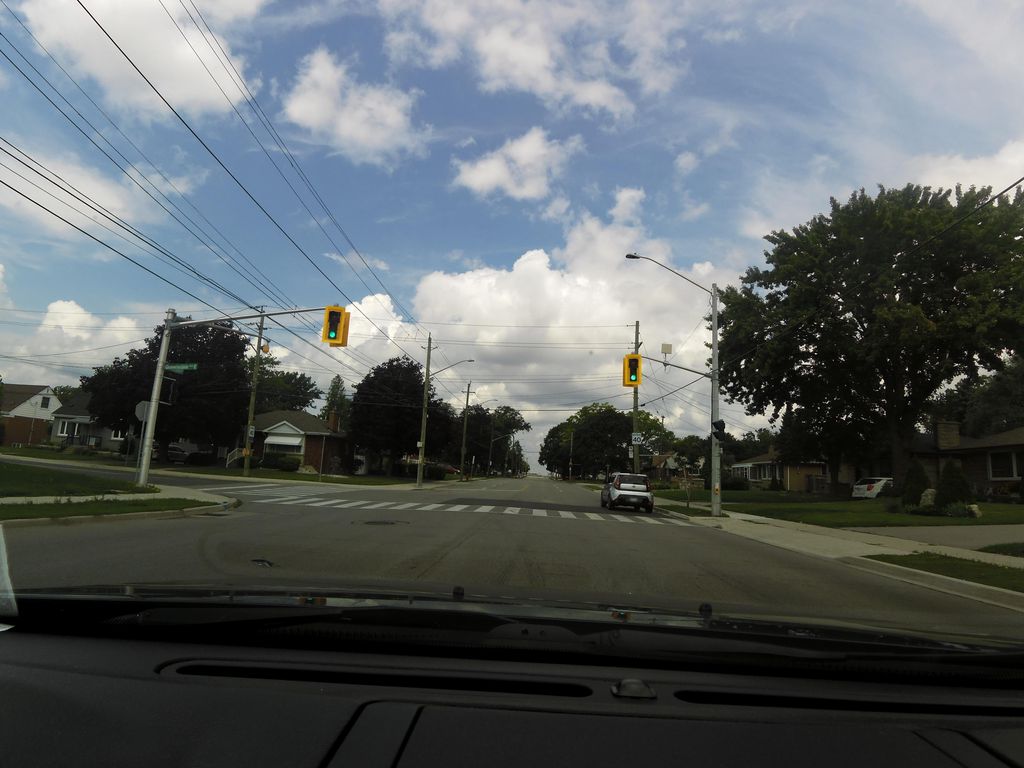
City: hamilton